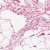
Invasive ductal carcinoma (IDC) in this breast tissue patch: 0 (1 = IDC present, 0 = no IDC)